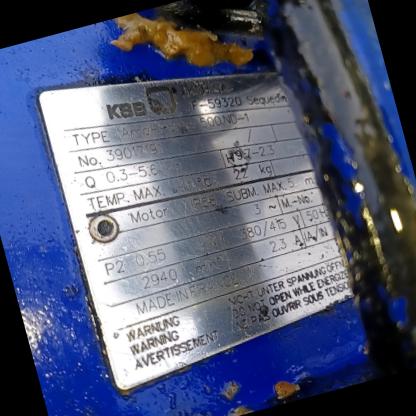
Klasa: tabliczka-znamionowa